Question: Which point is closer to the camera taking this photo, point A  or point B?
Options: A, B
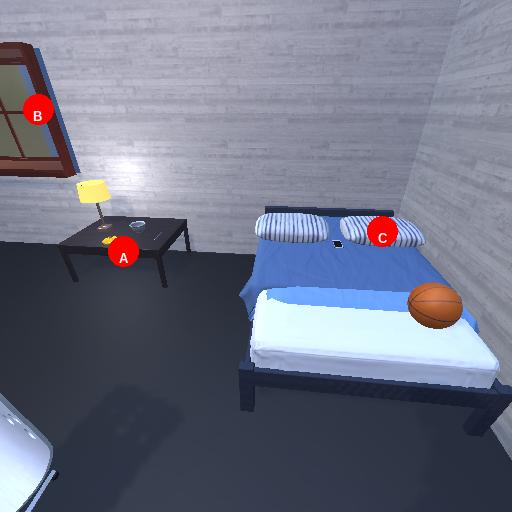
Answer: A